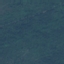
Land use / land cover class: Forest